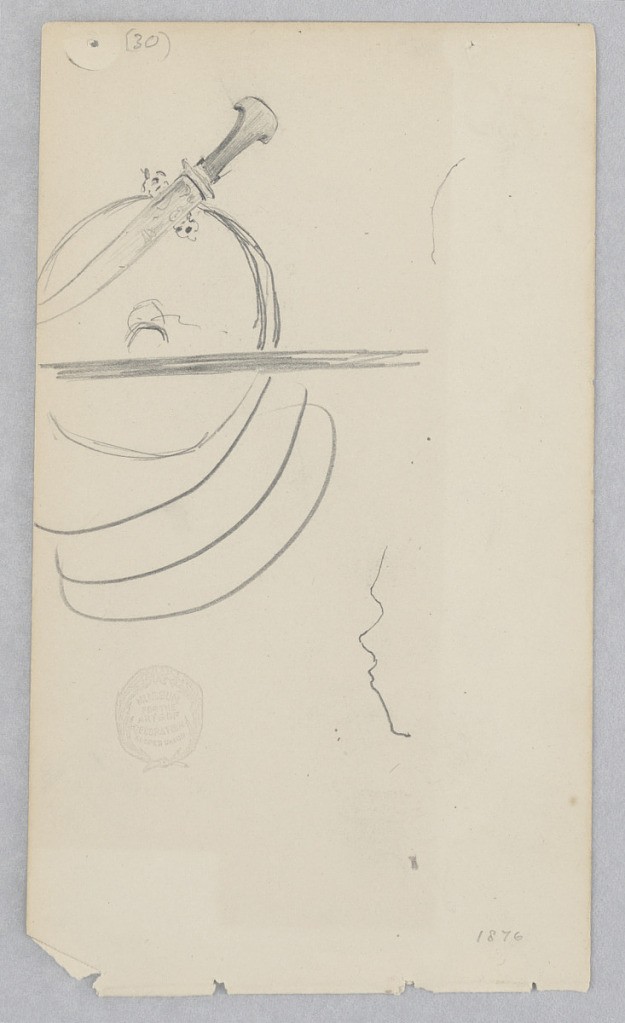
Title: Dagger
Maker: Robert Frederick Blum, American, 1857–1903
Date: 1876
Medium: Graphite on wove paper
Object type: Drawing
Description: Sketch of a dagger with details of the handle.